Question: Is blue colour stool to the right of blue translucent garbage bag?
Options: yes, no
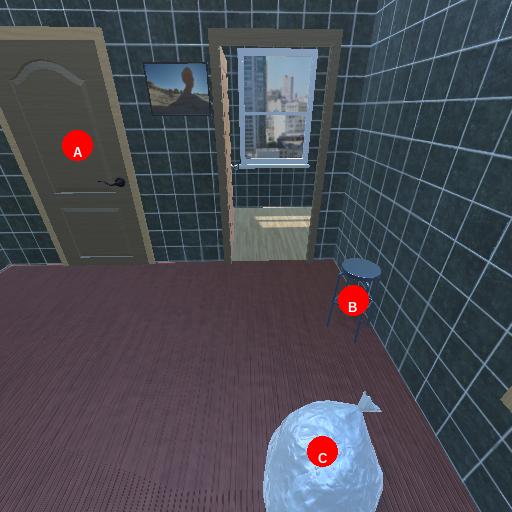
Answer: yes